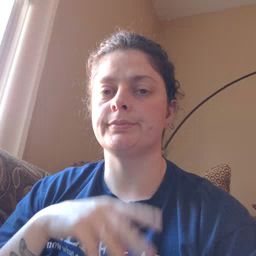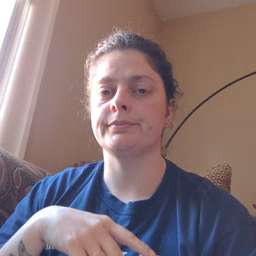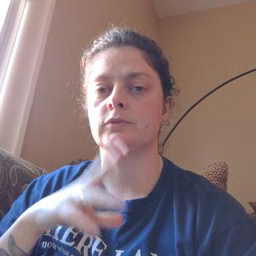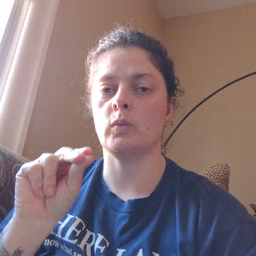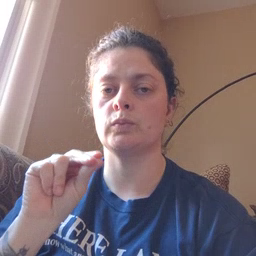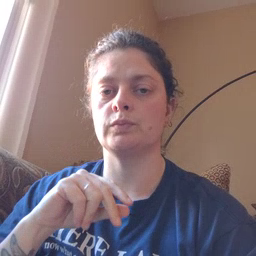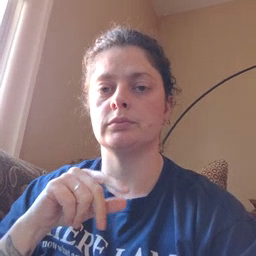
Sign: no